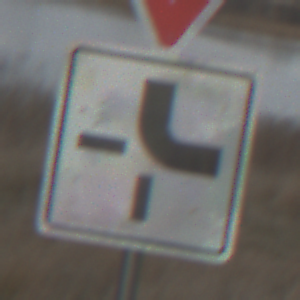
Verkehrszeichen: VerlaufVorfahrtsstrasse4
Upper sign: VorfahrtGewaehren
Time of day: SunriseSunset
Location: Outdoor (RoadRail)
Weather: PartlyCloudy
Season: NotSpecified
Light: Natural